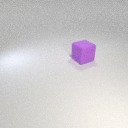
large purple rubber cube